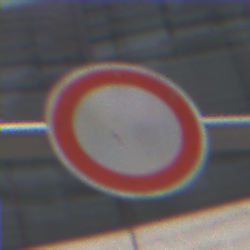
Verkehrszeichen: VerbotFahrzeugeAllerArt
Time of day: Midday
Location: Outdoor (Urban)
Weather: Overcast
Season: NotSpecified
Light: Natural